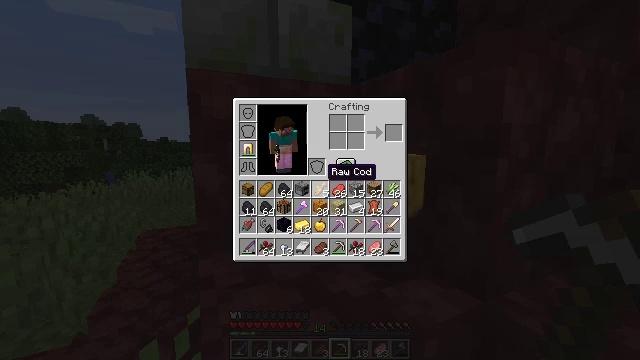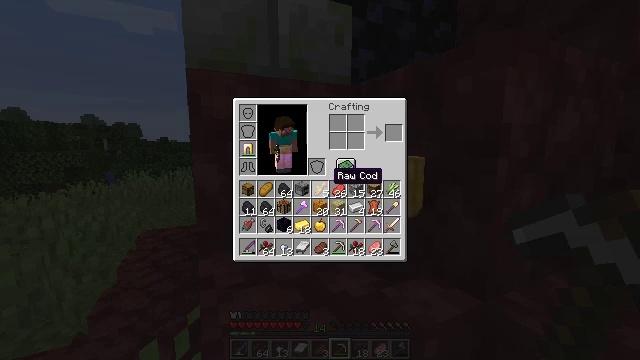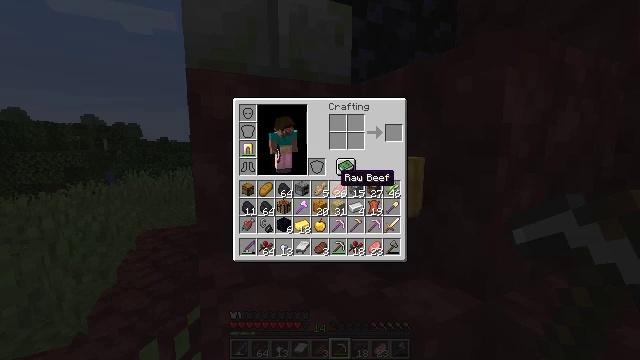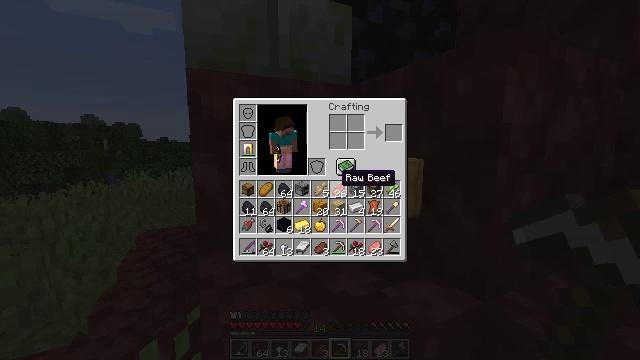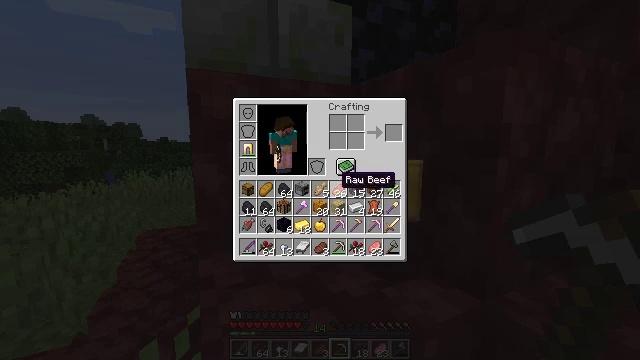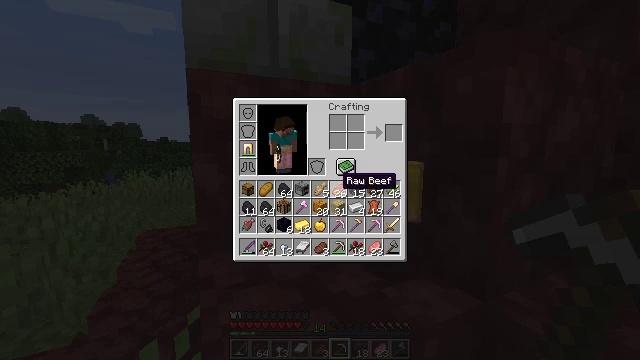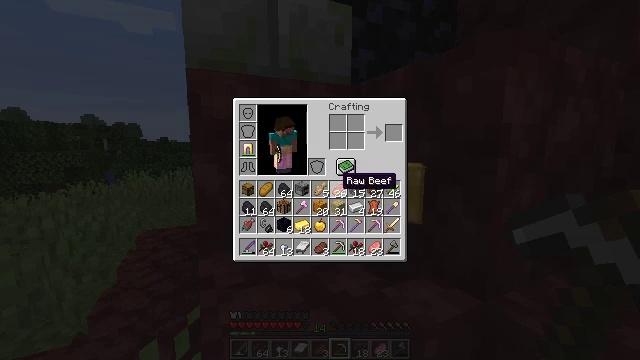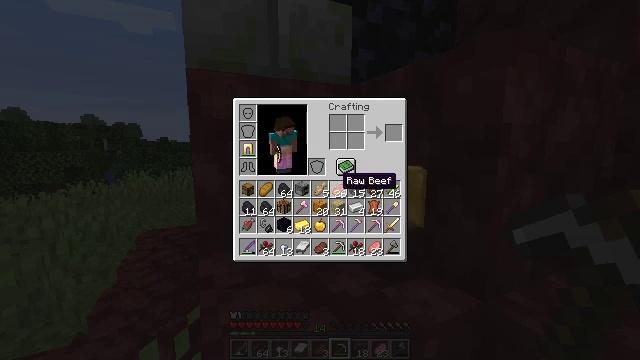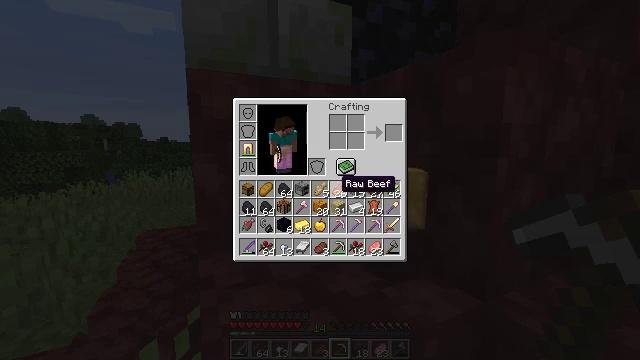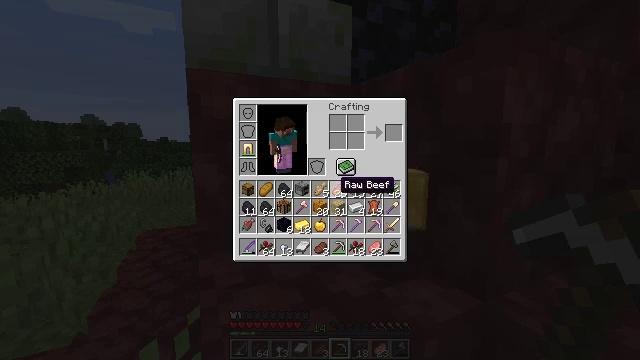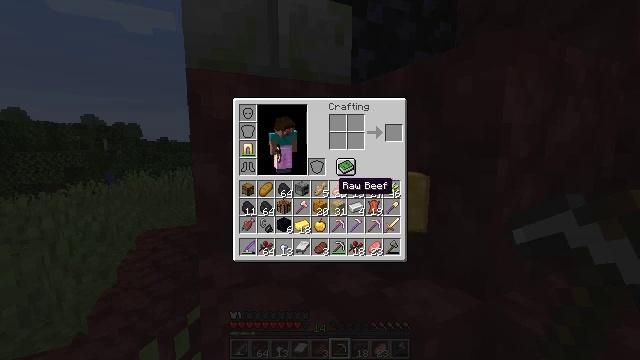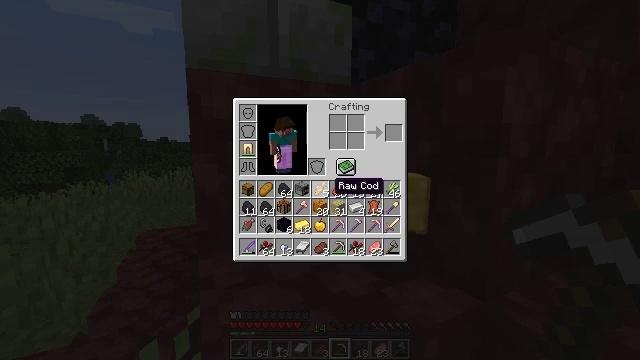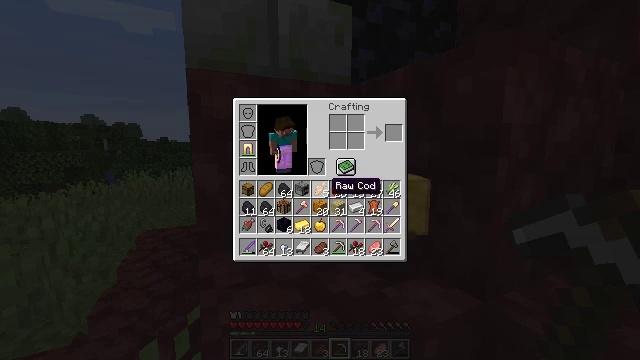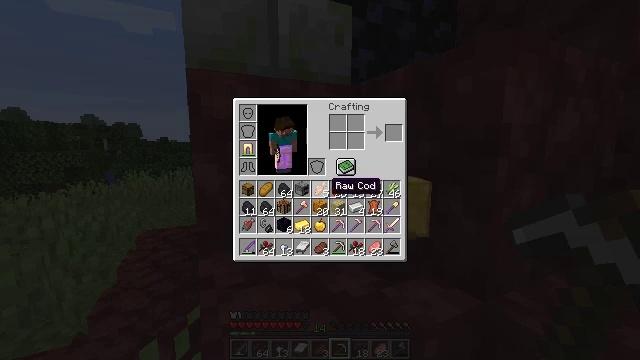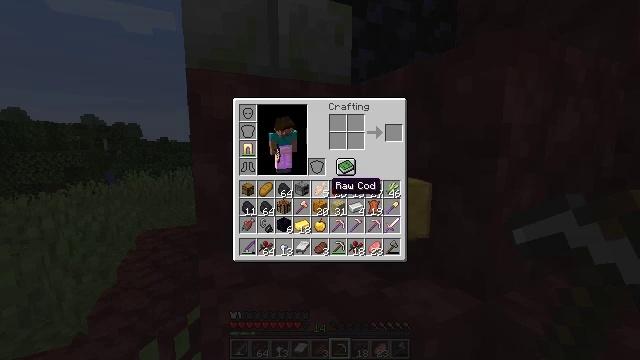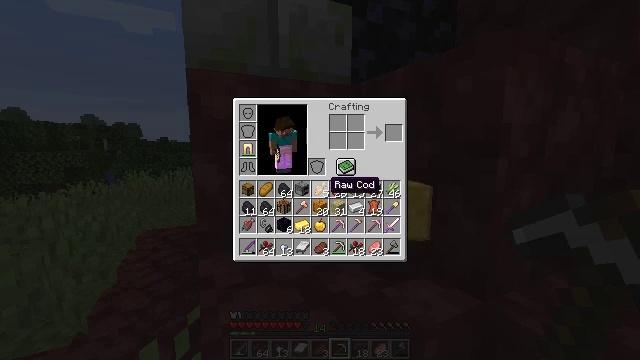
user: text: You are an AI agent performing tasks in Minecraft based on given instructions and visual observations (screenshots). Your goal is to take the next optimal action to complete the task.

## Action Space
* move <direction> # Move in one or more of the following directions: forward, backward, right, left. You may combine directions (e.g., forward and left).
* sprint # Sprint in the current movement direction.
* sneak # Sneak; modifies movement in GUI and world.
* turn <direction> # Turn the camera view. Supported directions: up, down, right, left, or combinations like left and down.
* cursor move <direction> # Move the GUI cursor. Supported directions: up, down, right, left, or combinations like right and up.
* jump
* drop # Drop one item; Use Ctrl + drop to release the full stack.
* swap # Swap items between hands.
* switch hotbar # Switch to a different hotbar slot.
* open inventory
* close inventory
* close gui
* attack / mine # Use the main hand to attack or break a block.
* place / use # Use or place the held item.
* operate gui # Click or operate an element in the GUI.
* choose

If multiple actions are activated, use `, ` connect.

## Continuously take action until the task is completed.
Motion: motion action
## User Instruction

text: Remove a cod from the inventory.
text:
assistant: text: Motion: no_op
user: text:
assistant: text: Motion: cursor move right
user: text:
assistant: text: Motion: no_op
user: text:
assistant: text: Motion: no_op
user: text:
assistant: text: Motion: no_op
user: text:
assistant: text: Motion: no_op
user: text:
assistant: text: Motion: no_op
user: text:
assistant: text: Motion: no_op
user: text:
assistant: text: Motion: no_op
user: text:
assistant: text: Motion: no_op
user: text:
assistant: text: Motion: no_op
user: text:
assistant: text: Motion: no_op
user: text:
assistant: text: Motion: no_op
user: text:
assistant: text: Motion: no_op
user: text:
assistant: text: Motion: no_op
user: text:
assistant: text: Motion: no_op
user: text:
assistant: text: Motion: no_op
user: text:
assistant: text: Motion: operate gui
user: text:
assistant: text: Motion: cursor move left and up, operate gui
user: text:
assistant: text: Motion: cursor move left and up
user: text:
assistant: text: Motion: cursor move left and up
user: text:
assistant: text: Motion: no_op
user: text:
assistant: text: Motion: no_op
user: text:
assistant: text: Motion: operate gui
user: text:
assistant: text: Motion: operate gui
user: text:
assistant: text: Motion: operate gui
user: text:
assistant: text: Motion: operate gui
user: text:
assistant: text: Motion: no_op
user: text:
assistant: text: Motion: no_op
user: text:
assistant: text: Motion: no_op